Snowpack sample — Buffalo Mountain, Silverthorne, Colorado, USA (1/25/25, 10:11 AM MST)
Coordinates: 39.6222, -106.1139
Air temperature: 22 °F
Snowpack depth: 110 cm
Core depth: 20 cm
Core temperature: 48.2 °F
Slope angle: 12°, slope face: 102°
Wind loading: high
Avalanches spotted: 0
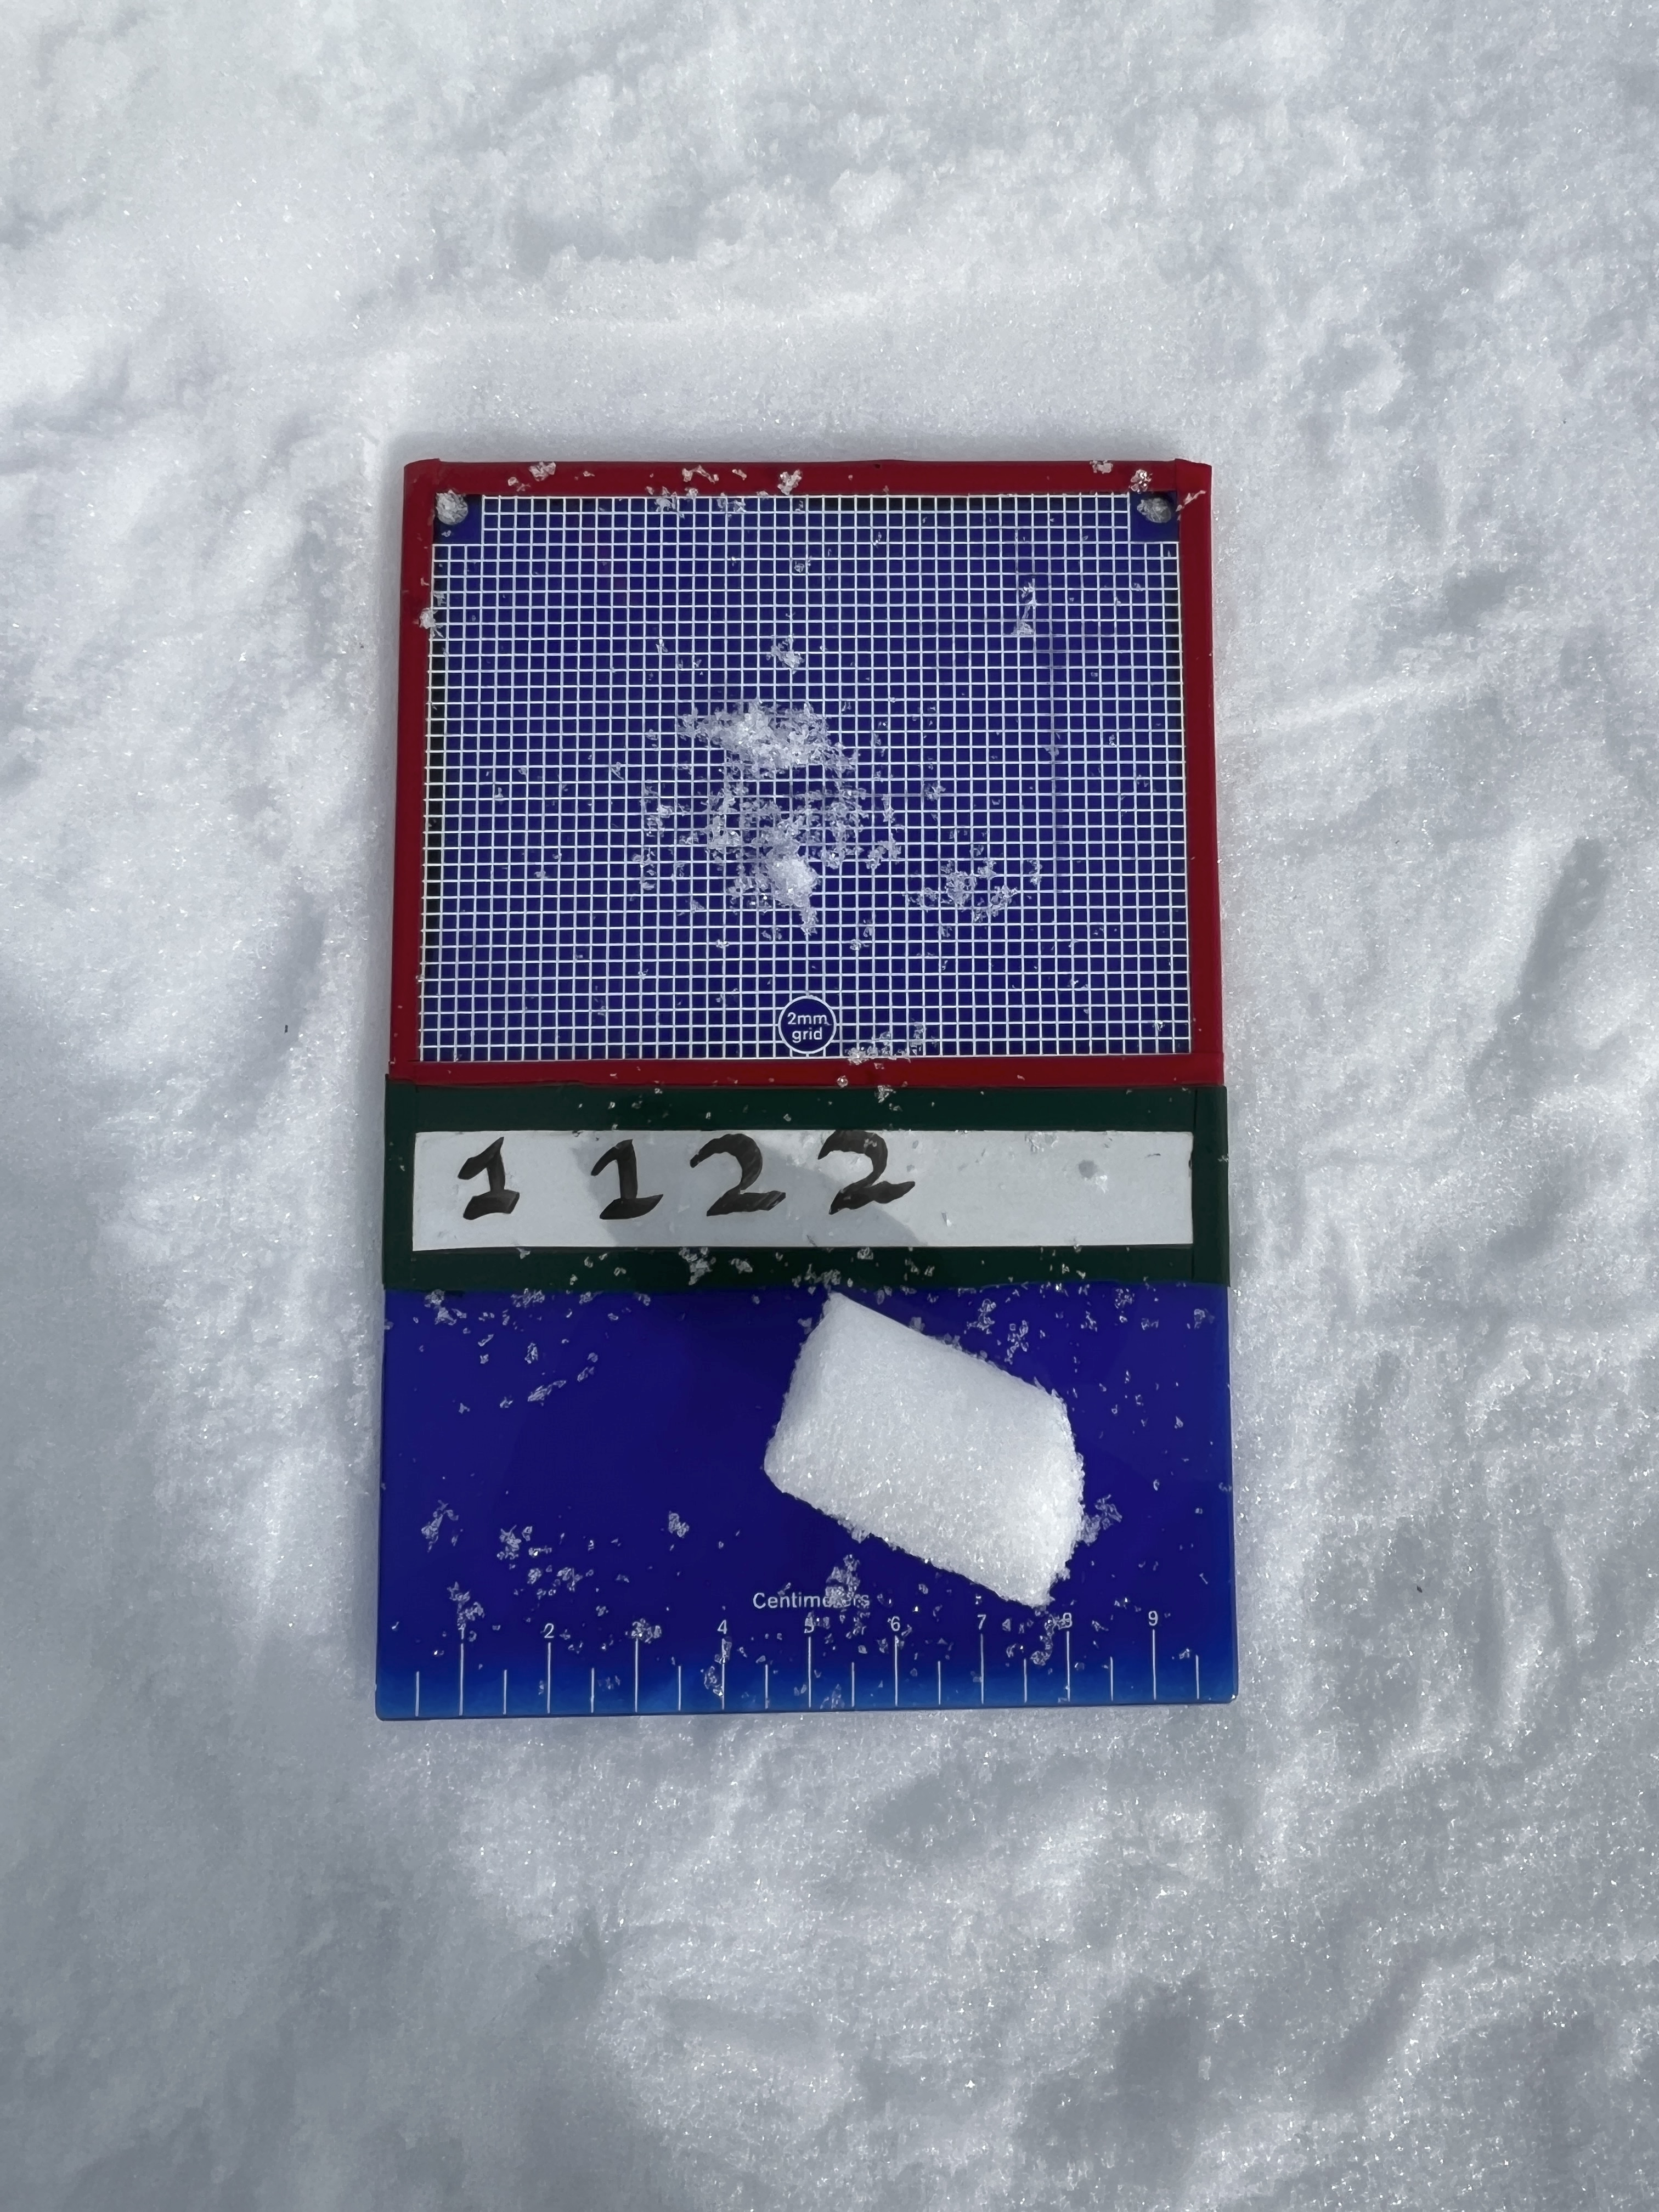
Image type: crystal_card
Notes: No avalanches nearby, collected on the outskirts of a fire break 15 meters from the treeline, on way to Buffalo and Red Mountain